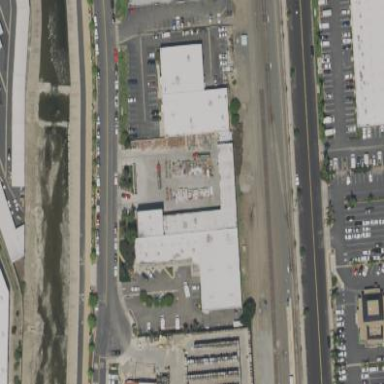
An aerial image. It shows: Commercial building.